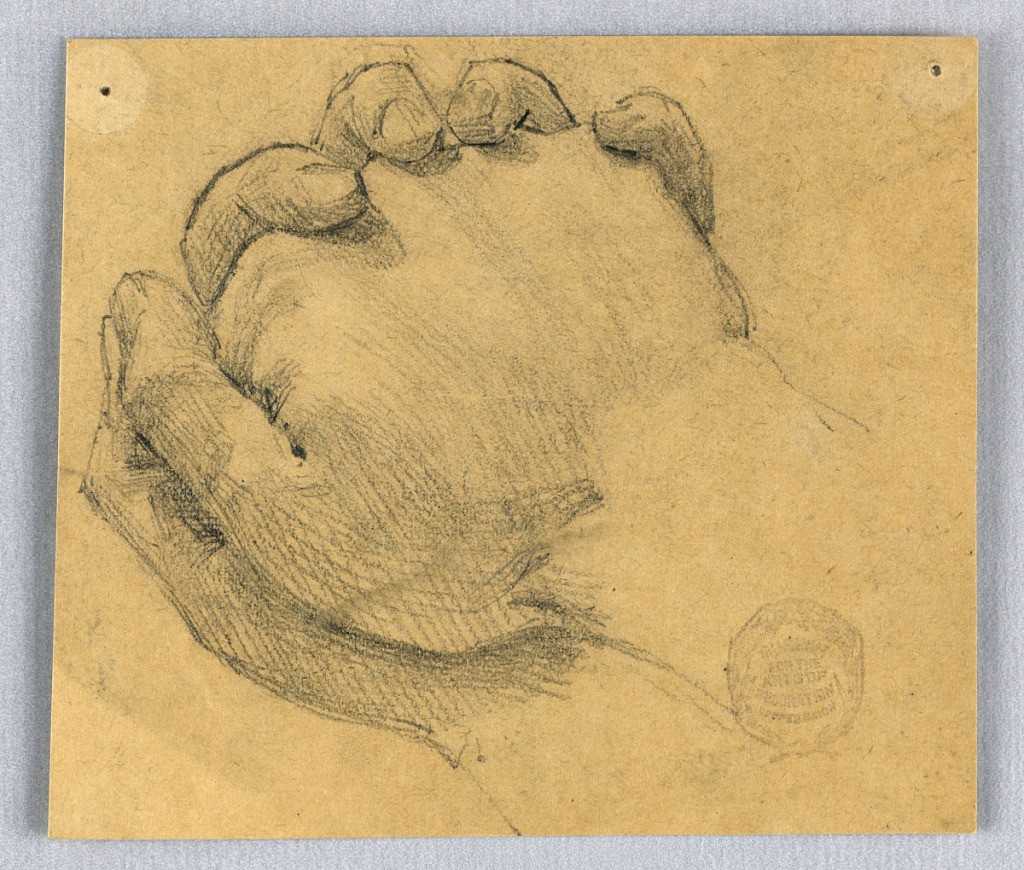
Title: Study of Clasped Hands
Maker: Francis Augustus Lathrop, American, 1849–1909
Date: ca. 1895
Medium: Graphite on brown paper
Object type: Drawing
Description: The hands are shaded to the wrist.